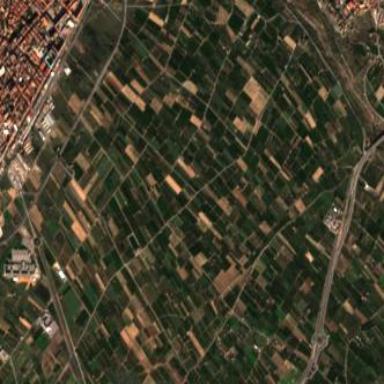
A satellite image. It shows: Orange orchard with rows of vibrant orange trees.